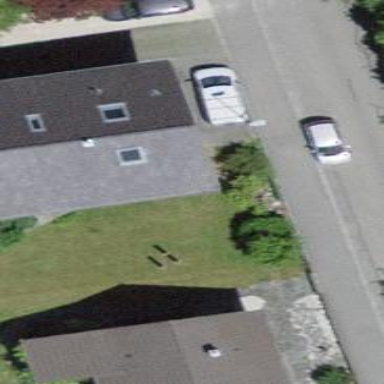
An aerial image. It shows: Building with hipped roof shape.